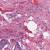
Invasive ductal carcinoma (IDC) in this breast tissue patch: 1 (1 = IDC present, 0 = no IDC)